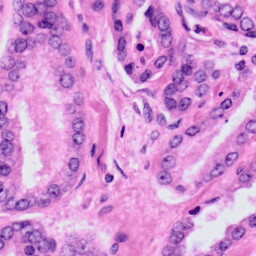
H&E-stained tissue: Prostate